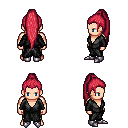
a pixel art fantasy rpg character, male body template, human, light skin, gray robe, gold greaves, ruby red extra-long topknot hairstyle, metal boots, four views (front, back, left, right), 2x2 character sprite sheet, small pixel art, hard edges, no anti-aliasing